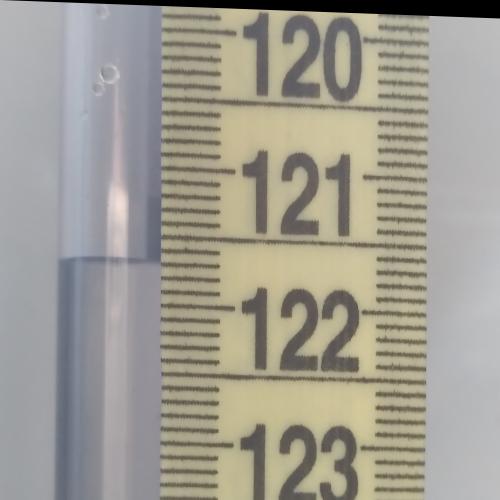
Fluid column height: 121.7 cm